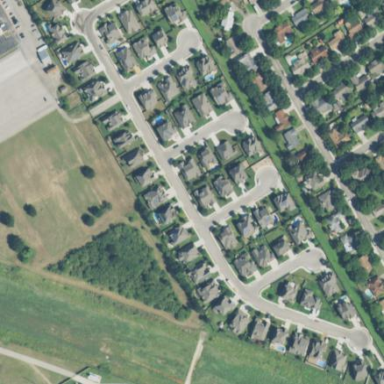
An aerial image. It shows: Single-family residential area.